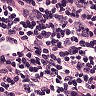
Metastatic tissue present: no